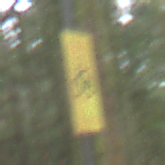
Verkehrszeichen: RadverkehrOhnePfeilsymbol
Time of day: Midday
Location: Outdoor (Nature)
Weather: Overcast
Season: NotSpecified
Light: Natural